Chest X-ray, AP view. Patient: 49 years old, sex M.
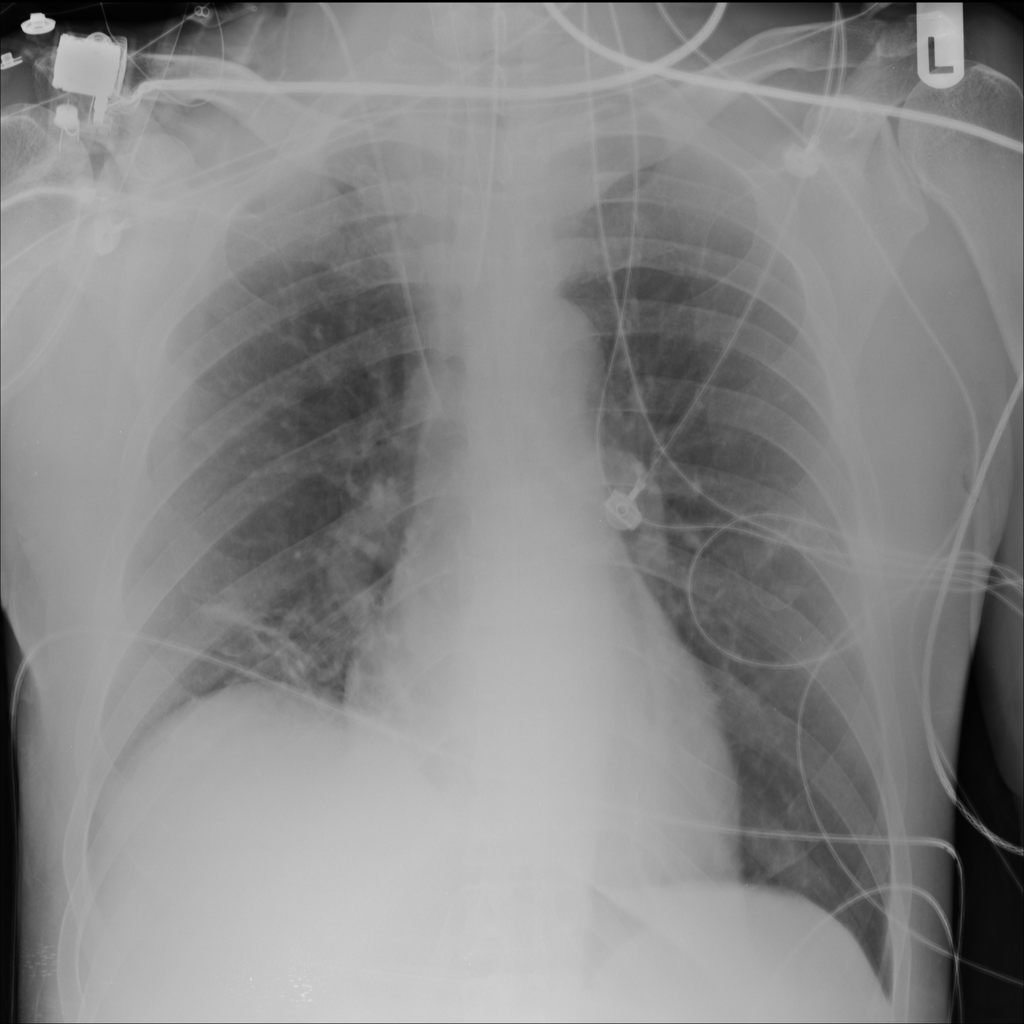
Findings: Atelectasis